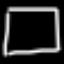
Label: square